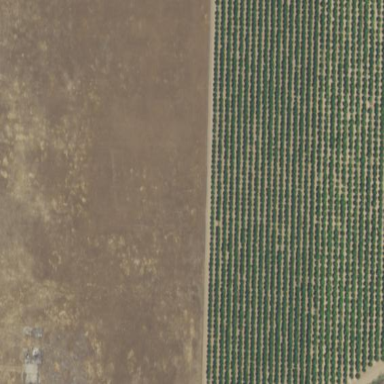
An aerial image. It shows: Orange orchard with rows of vibrant orange trees.